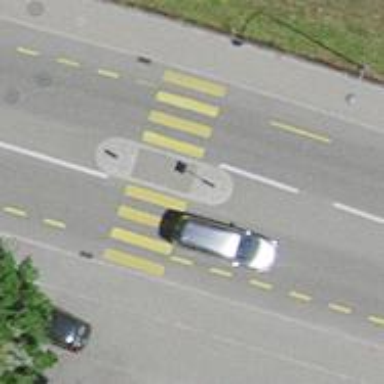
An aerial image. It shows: Zebra crossing on the road.